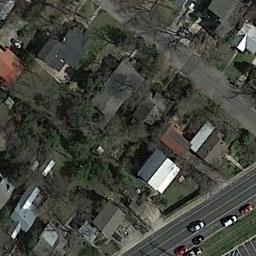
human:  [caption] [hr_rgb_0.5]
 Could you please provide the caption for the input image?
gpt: The medium residential is on the grass next to some trees and road .

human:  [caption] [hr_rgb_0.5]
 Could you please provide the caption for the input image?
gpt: There are a lot of trees in the medium-sized residential area .

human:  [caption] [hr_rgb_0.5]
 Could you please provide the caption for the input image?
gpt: The dense medium residential area has some trees and houses of different colors and a freeway is next to the medium residential area .

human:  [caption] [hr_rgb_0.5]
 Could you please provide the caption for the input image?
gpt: There are many buildings of different shapes and sizes in medium residential area .

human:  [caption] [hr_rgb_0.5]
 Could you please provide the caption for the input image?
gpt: There are some buildings and trees on the medium residential area beside a freeway .